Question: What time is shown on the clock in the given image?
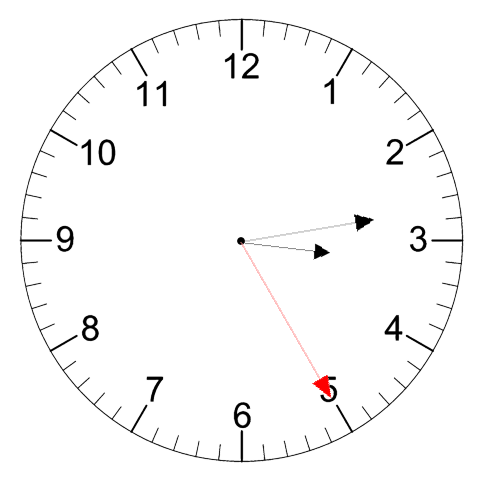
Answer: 03:13:25